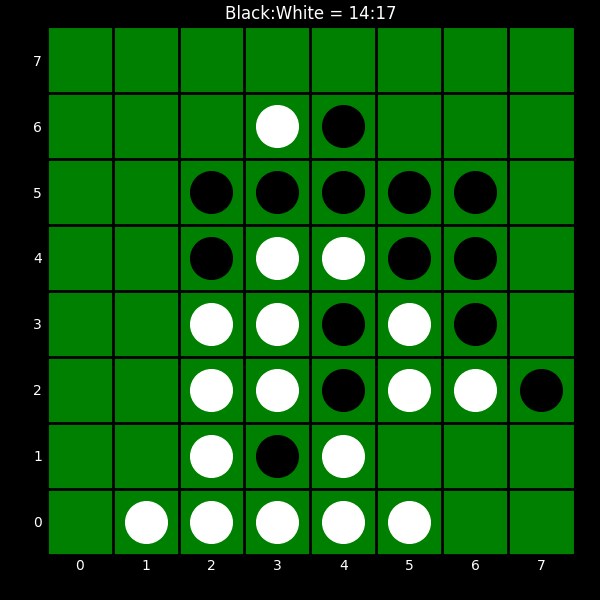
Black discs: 14
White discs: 17